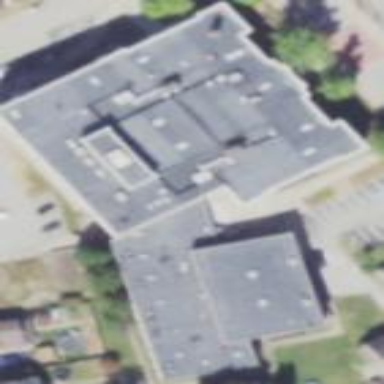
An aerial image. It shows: School building.